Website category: university
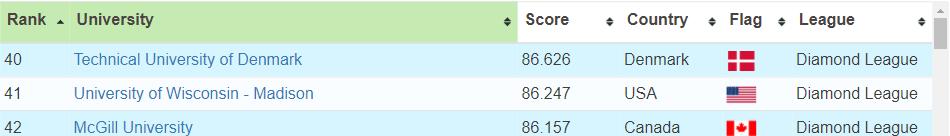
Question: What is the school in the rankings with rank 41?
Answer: University of Wisconsin - Madison

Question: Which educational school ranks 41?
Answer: University of Wisconsin - Madison

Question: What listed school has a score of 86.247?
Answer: University of Wisconsin - Madison

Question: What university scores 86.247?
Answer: University of Wisconsin - Madison

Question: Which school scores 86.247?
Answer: University of Wisconsin - Madison

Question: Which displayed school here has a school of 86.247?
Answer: University of Wisconsin - Madison

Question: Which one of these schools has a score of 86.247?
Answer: University of Wisconsin - Madison

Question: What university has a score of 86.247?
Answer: University of Wisconsin - Madison

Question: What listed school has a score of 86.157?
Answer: McGill University

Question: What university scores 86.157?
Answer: McGill University

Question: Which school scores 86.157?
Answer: McGill University

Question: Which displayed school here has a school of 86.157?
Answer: McGill University

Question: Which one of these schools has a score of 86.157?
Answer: McGill University

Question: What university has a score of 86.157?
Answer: McGill University

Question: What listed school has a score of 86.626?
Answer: Technical University of Denmark

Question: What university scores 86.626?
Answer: Technical University of Denmark

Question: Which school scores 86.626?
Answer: Technical University of Denmark

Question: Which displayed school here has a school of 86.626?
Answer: Technical University of Denmark

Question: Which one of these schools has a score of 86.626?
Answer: Technical University of Denmark

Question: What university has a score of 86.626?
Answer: Technical University of Denmark

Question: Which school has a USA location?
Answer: University of Wisconsin - Madison

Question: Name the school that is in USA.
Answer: University of Wisconsin - Madison

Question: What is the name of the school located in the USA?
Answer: University of Wisconsin - Madison

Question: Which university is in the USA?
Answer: University of Wisconsin - Madison

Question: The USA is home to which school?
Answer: University of Wisconsin - Madison

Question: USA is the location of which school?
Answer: University of Wisconsin - Madison

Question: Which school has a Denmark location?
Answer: Technical University of Denmark

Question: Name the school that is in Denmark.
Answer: Technical University of Denmark

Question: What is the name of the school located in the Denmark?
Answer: Technical University of Denmark

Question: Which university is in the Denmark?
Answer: Technical University of Denmark

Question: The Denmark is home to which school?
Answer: Technical University of Denmark

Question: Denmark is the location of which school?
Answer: Technical University of Denmark

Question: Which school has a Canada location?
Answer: McGill University

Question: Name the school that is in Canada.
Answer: McGill University

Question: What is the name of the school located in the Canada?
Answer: McGill University

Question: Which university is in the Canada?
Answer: McGill University

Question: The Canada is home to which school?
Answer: McGill University

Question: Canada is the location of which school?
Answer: McGill University